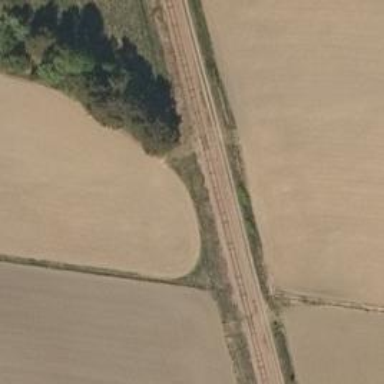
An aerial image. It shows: Level crossing with saltire marking.